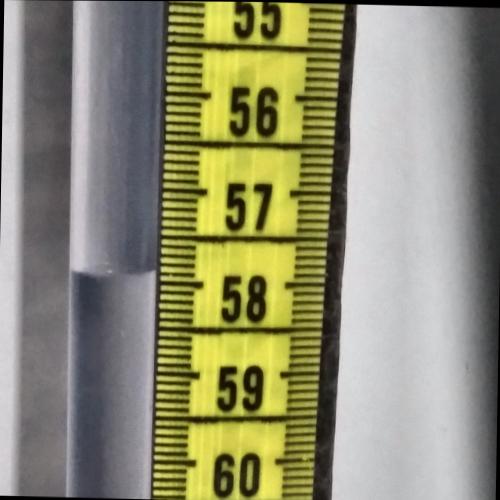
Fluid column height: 57.9 cm